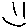
Label: smiley face